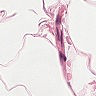
Metastatic tissue present: no